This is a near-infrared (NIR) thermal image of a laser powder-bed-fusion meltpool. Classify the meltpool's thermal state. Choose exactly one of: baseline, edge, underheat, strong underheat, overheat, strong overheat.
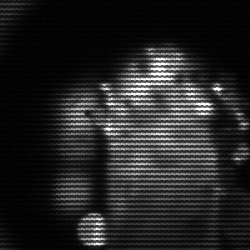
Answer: strong underheat